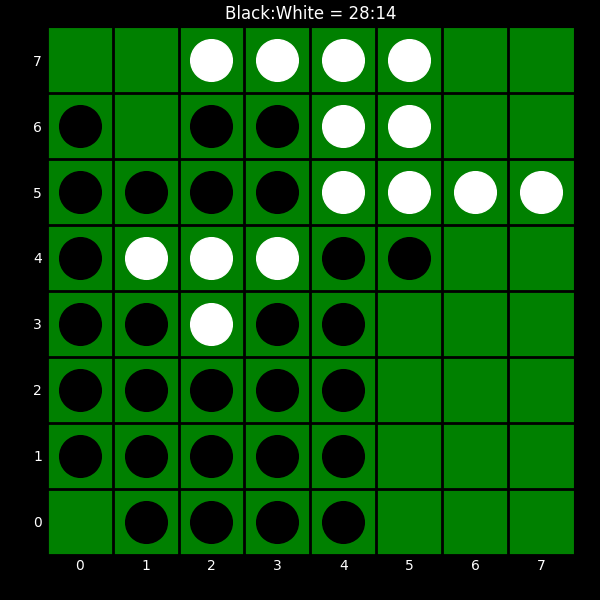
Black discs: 28
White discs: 14